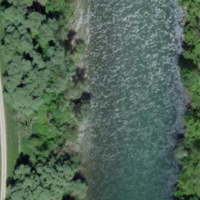
EUNIS habitat code: 15
Species observed at this site:
Sitta europaea
Ruspolia nitidula